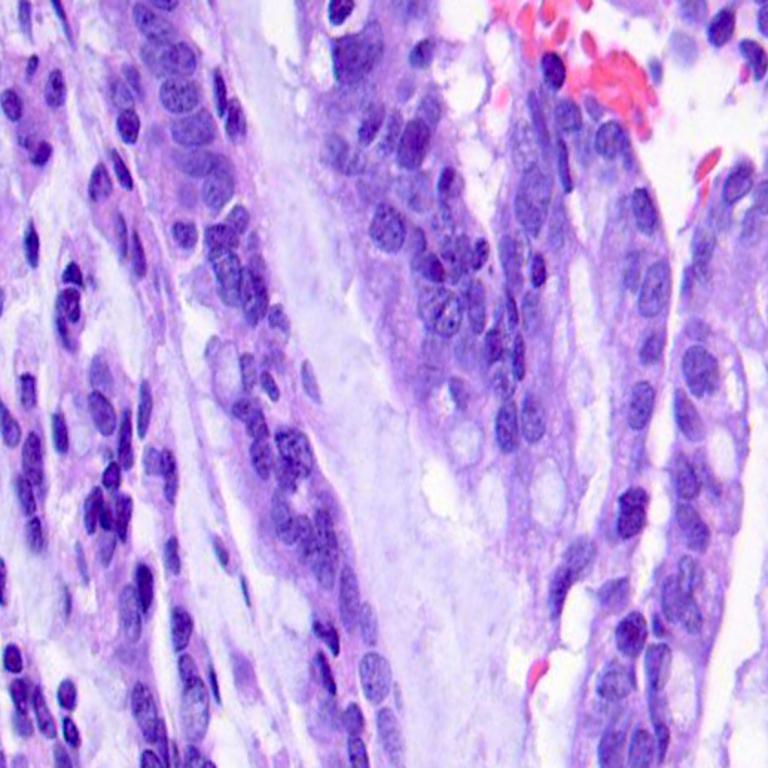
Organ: colon
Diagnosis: adenocarcinomas